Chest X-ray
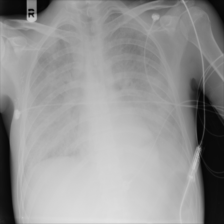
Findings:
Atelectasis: negative
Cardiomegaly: negative
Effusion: negative
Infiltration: negative
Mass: negative
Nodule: negative
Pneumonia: negative
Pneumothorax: negative
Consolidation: negative
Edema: negative
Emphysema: negative
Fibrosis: negative
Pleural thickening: negative
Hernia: negative